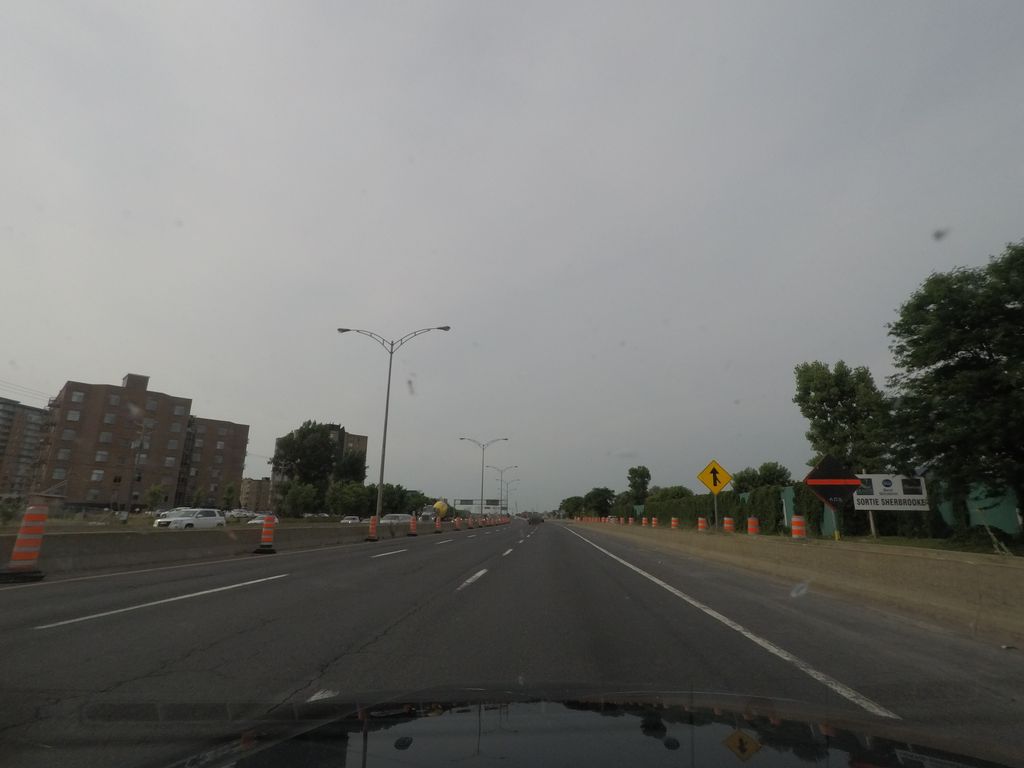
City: montreal